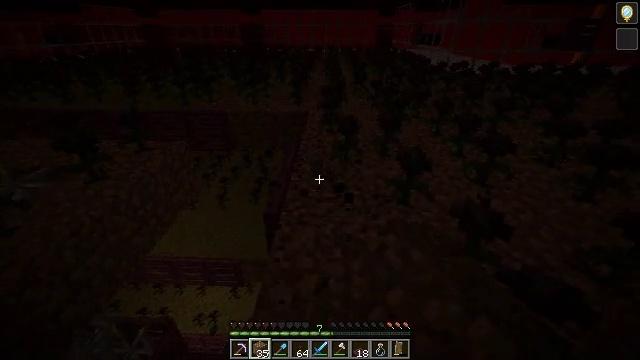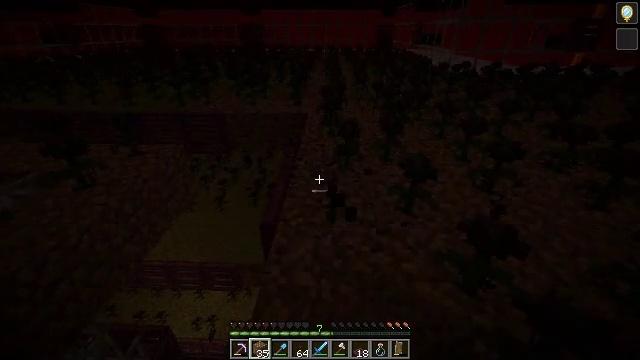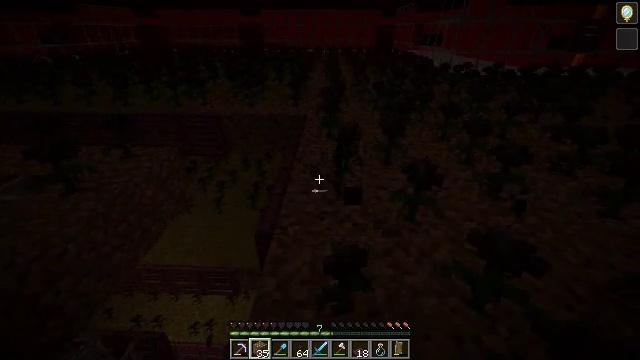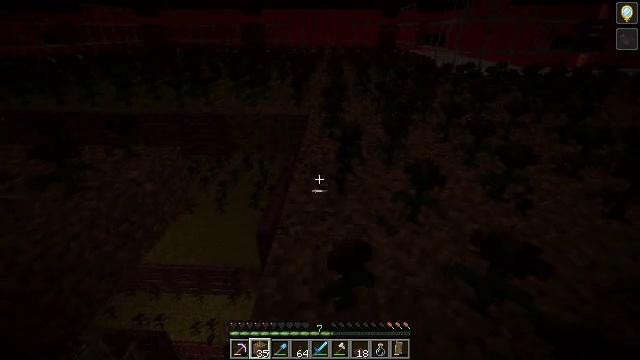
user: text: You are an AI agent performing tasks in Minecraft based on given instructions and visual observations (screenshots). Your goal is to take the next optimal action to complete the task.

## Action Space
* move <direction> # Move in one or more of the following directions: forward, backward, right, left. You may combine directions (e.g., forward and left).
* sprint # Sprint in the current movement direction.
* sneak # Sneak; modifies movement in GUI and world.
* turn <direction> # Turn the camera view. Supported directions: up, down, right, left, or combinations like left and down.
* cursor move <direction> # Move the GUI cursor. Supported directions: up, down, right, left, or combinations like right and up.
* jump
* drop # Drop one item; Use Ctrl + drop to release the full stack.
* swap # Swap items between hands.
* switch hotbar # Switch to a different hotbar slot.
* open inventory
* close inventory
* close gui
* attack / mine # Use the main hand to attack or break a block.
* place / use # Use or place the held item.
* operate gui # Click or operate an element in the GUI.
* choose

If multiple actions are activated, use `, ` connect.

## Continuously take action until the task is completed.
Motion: motion action
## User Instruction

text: Mine the wither rose with caution.
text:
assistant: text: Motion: no_op
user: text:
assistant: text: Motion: no_op
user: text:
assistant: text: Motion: no_op
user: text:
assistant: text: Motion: no_op